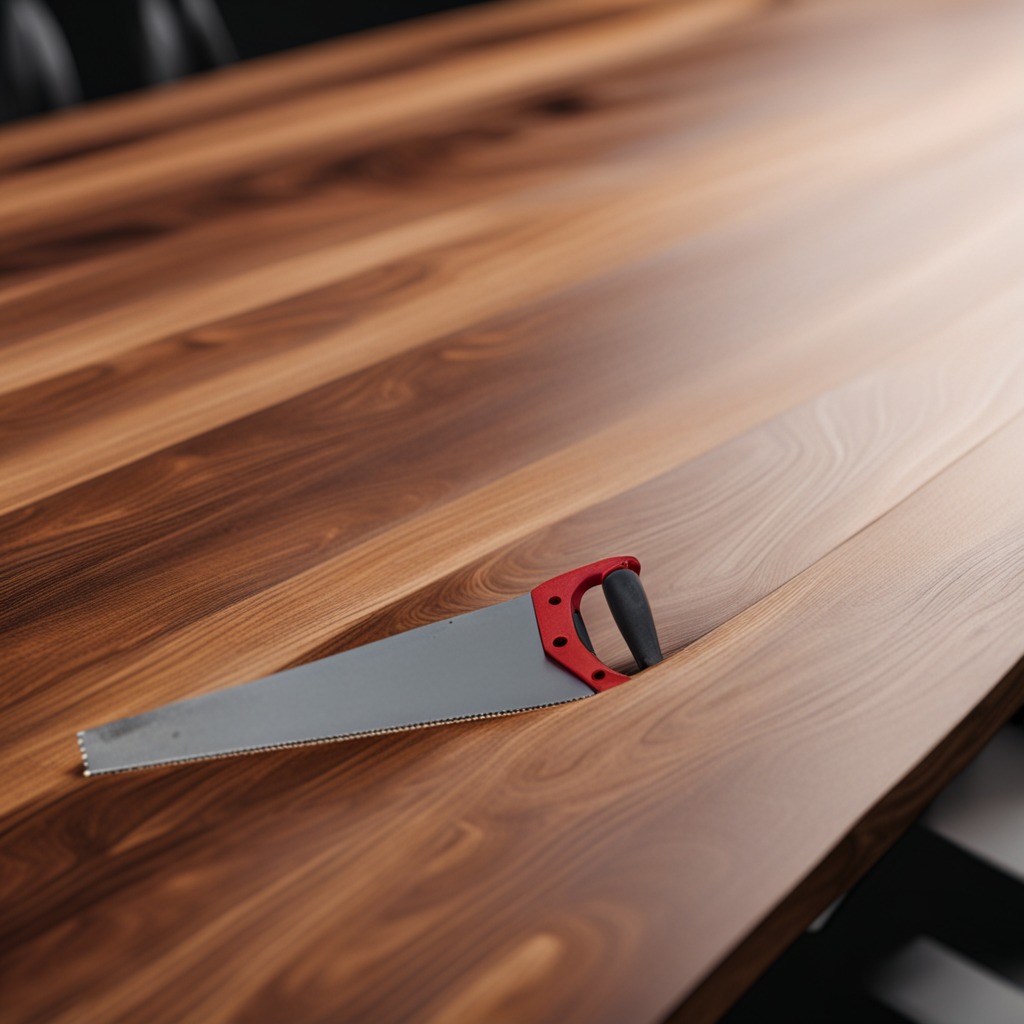
A handheld metal saw lies on the wooden table.